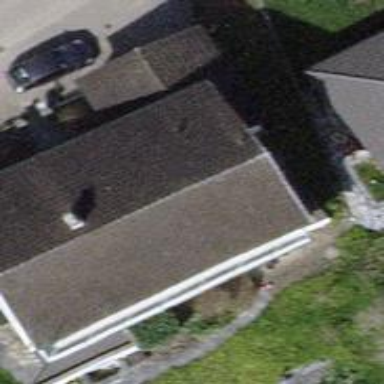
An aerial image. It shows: Detached building.